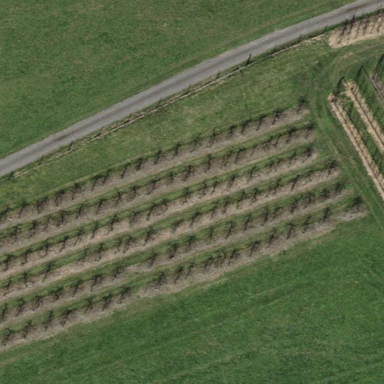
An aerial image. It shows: Orchard.